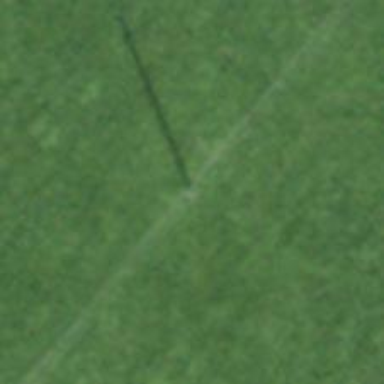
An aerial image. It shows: Power pole.